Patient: sex F, age 54
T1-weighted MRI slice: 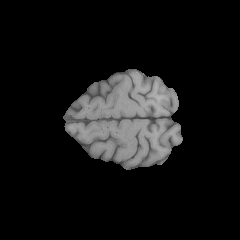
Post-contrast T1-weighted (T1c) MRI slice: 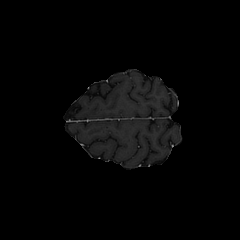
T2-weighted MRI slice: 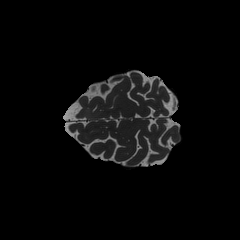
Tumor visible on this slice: no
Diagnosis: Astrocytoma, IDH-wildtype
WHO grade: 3